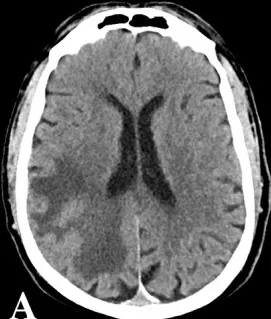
CT head pre- and post-corticosteroid therapy. (A,B) Initial CT head pre-corticosteroid therapy revealed a large hypodense lesion in the right parietal lobe with vasogenic edema.
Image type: radiology (ct)